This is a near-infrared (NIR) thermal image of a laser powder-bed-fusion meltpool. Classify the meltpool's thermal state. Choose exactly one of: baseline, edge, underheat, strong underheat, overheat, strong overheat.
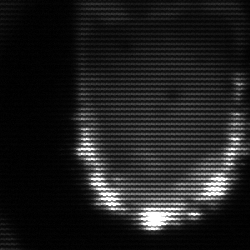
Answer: baseline